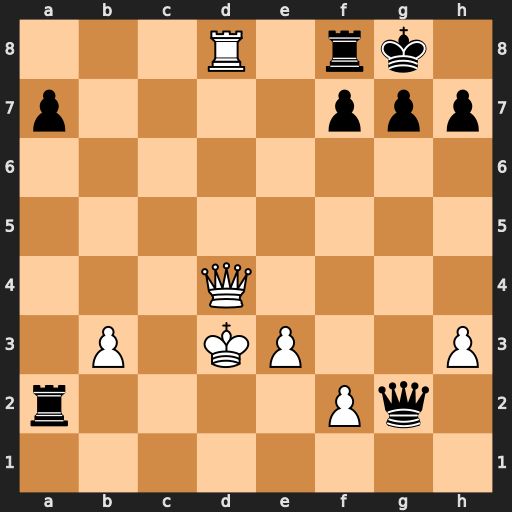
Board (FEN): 3R1rk1/p4ppp/8/8/3Q4/1P1KP2P/r4Pq1/8
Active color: w
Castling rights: -
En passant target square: -
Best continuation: Rxf8+ Kxf8 Qd8#